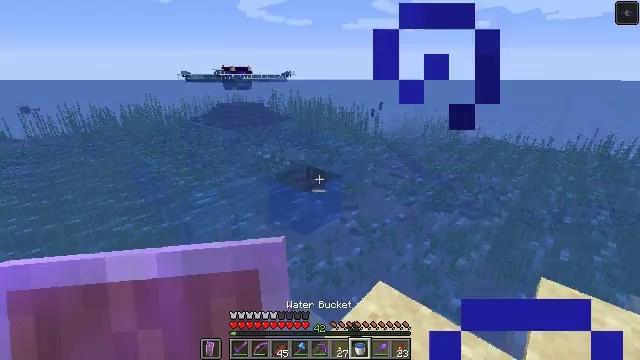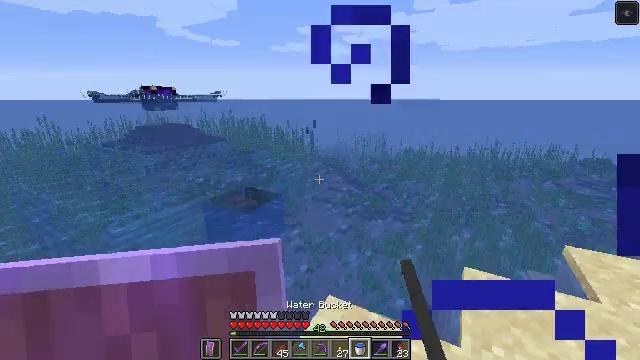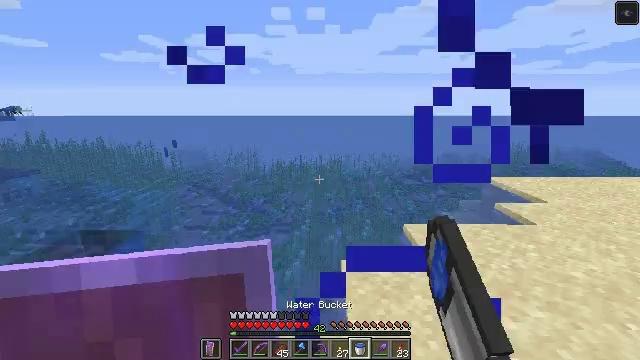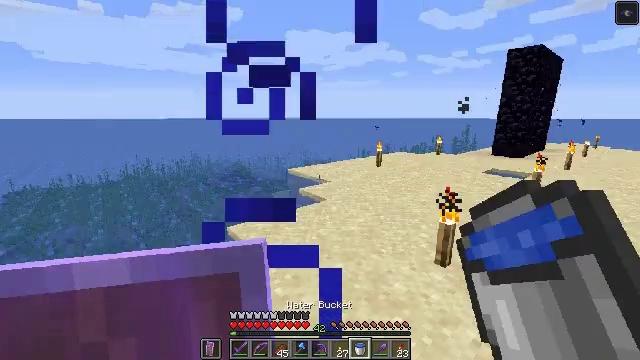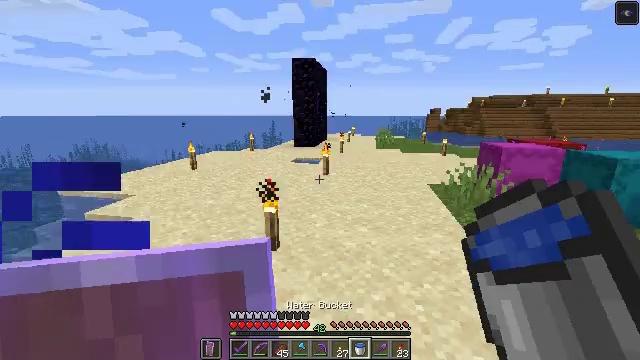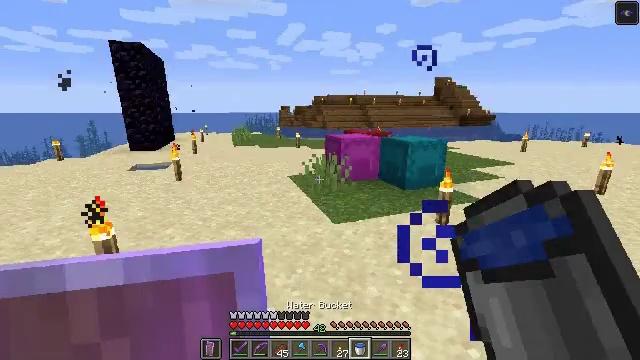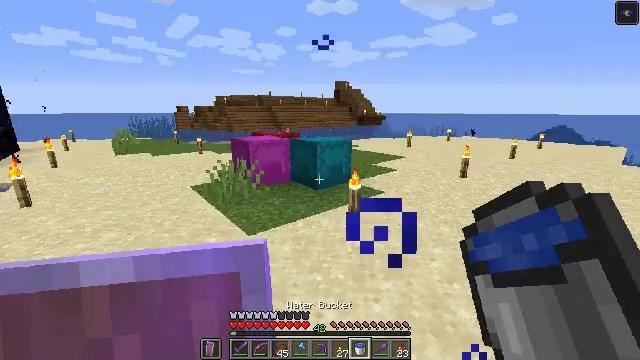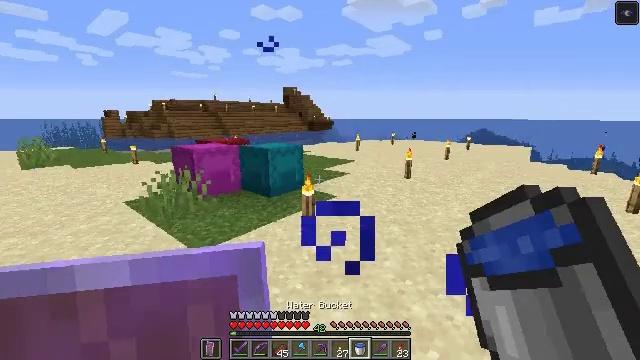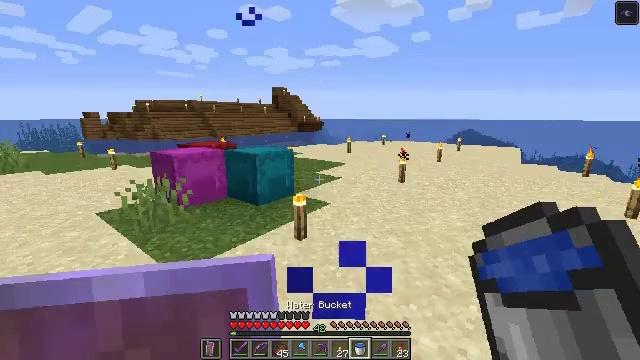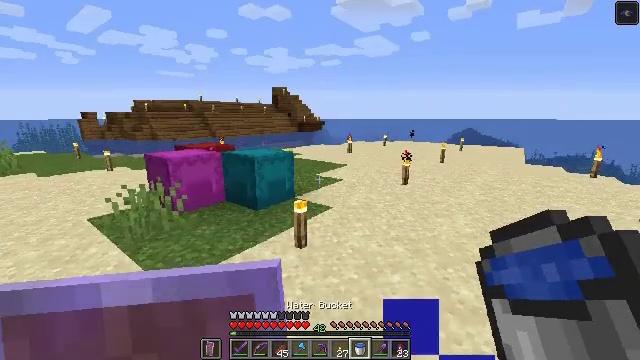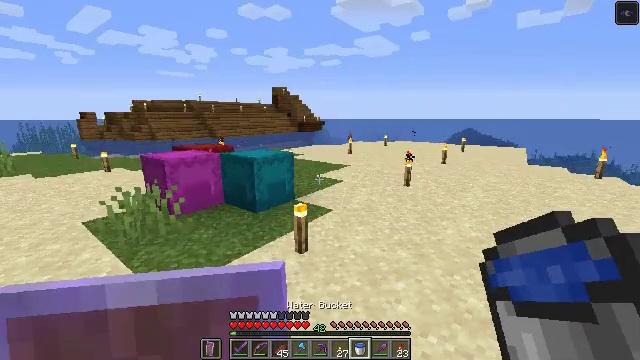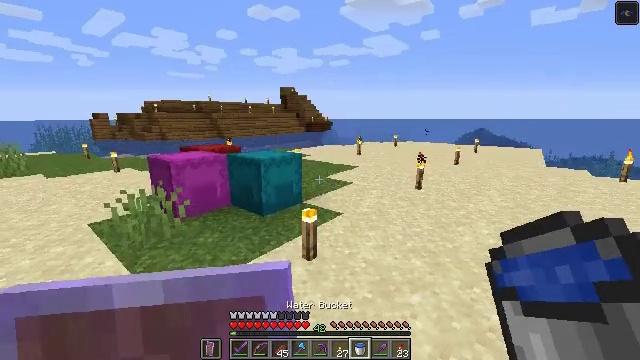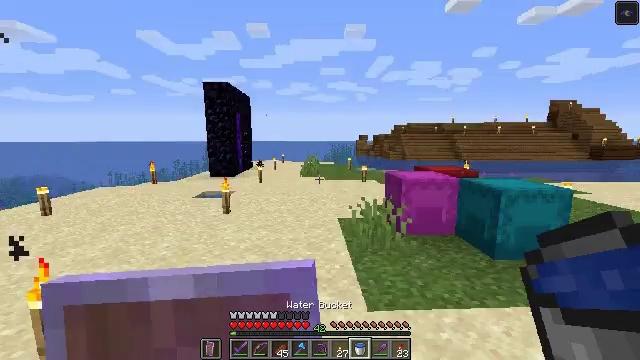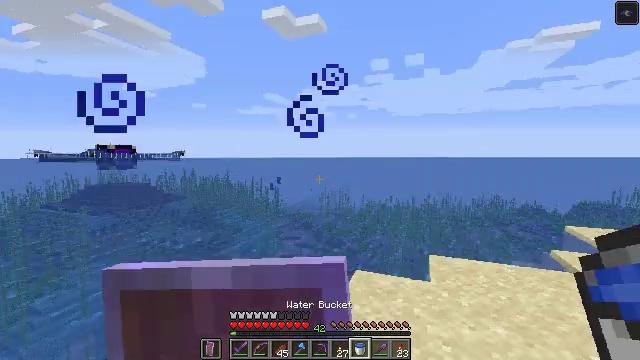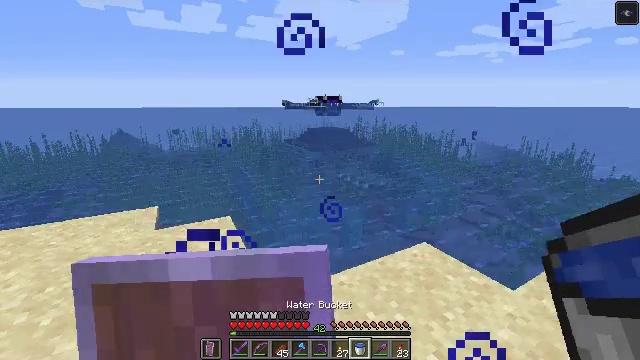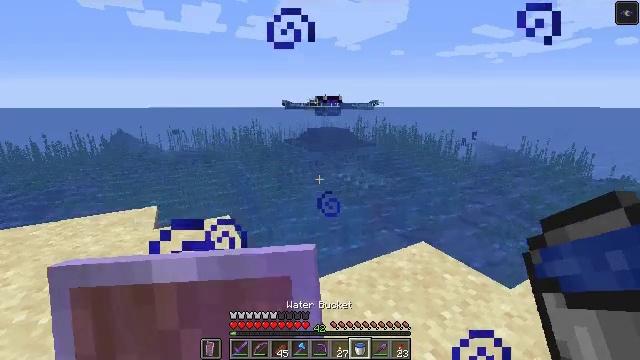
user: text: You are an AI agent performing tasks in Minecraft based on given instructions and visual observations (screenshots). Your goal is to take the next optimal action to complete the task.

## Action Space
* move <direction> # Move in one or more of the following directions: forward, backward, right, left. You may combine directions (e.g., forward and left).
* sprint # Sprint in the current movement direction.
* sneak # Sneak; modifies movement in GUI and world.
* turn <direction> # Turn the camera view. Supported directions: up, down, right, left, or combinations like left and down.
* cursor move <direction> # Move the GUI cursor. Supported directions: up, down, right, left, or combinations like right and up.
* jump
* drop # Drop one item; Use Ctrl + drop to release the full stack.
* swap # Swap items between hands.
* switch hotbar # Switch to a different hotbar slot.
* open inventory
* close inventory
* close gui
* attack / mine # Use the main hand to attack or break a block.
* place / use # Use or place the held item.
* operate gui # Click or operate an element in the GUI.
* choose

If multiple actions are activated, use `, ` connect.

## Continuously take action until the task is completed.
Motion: motion action
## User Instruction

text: mine block cyan shulker box
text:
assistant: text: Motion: turn right and up
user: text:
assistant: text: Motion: turn right and up
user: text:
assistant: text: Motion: turn right
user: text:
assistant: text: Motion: turn right
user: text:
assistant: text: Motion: move forward, turn right
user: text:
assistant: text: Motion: move forward, turn right
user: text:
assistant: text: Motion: move forward, turn right and up
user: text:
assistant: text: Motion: move forward, turn right
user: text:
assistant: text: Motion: move forward
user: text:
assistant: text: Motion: move forward
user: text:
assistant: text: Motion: move forward, turn left
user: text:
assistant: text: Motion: move forward, turn left and up
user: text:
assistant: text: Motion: move forward, turn left and up
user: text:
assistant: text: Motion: turn left and down
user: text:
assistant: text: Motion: no_op
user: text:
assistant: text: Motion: no_op
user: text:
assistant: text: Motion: no_op
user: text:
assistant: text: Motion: no_op
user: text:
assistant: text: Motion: no_op
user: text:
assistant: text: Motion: no_op
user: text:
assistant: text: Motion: no_op
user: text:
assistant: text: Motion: no_op
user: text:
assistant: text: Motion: no_op
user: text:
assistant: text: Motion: no_op
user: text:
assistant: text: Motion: no_op
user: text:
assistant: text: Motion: no_op
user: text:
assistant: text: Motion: no_op
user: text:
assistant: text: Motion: no_op
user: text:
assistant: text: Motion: no_op
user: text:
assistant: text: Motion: no_op